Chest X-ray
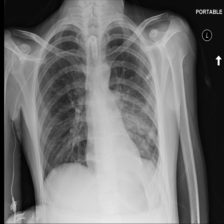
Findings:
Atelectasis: negative
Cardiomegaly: negative
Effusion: positive
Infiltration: positive
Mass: negative
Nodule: negative
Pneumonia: negative
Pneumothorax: negative
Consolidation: negative
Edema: negative
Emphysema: negative
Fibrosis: negative
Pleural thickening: negative
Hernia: negative